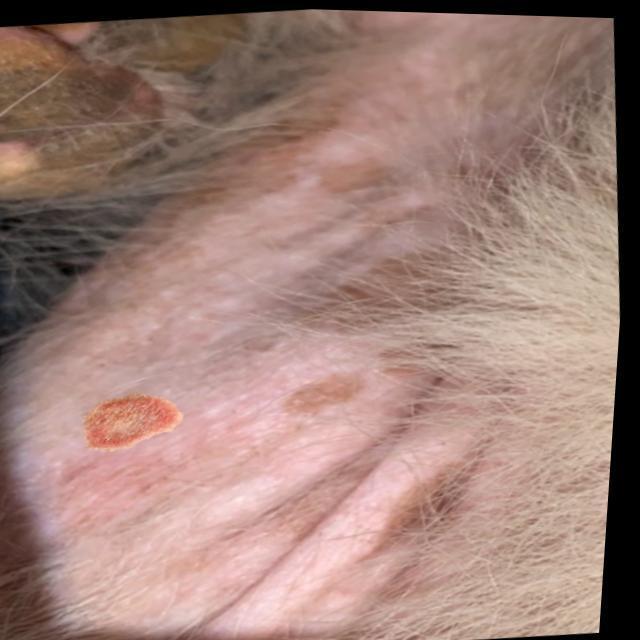
Canine ringworm (Dermatophytosis) — fungal infection caused by Microsporum or Trichophyton. Presents with circular alopecia, scaling, crusting, and broken hairs.